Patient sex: M
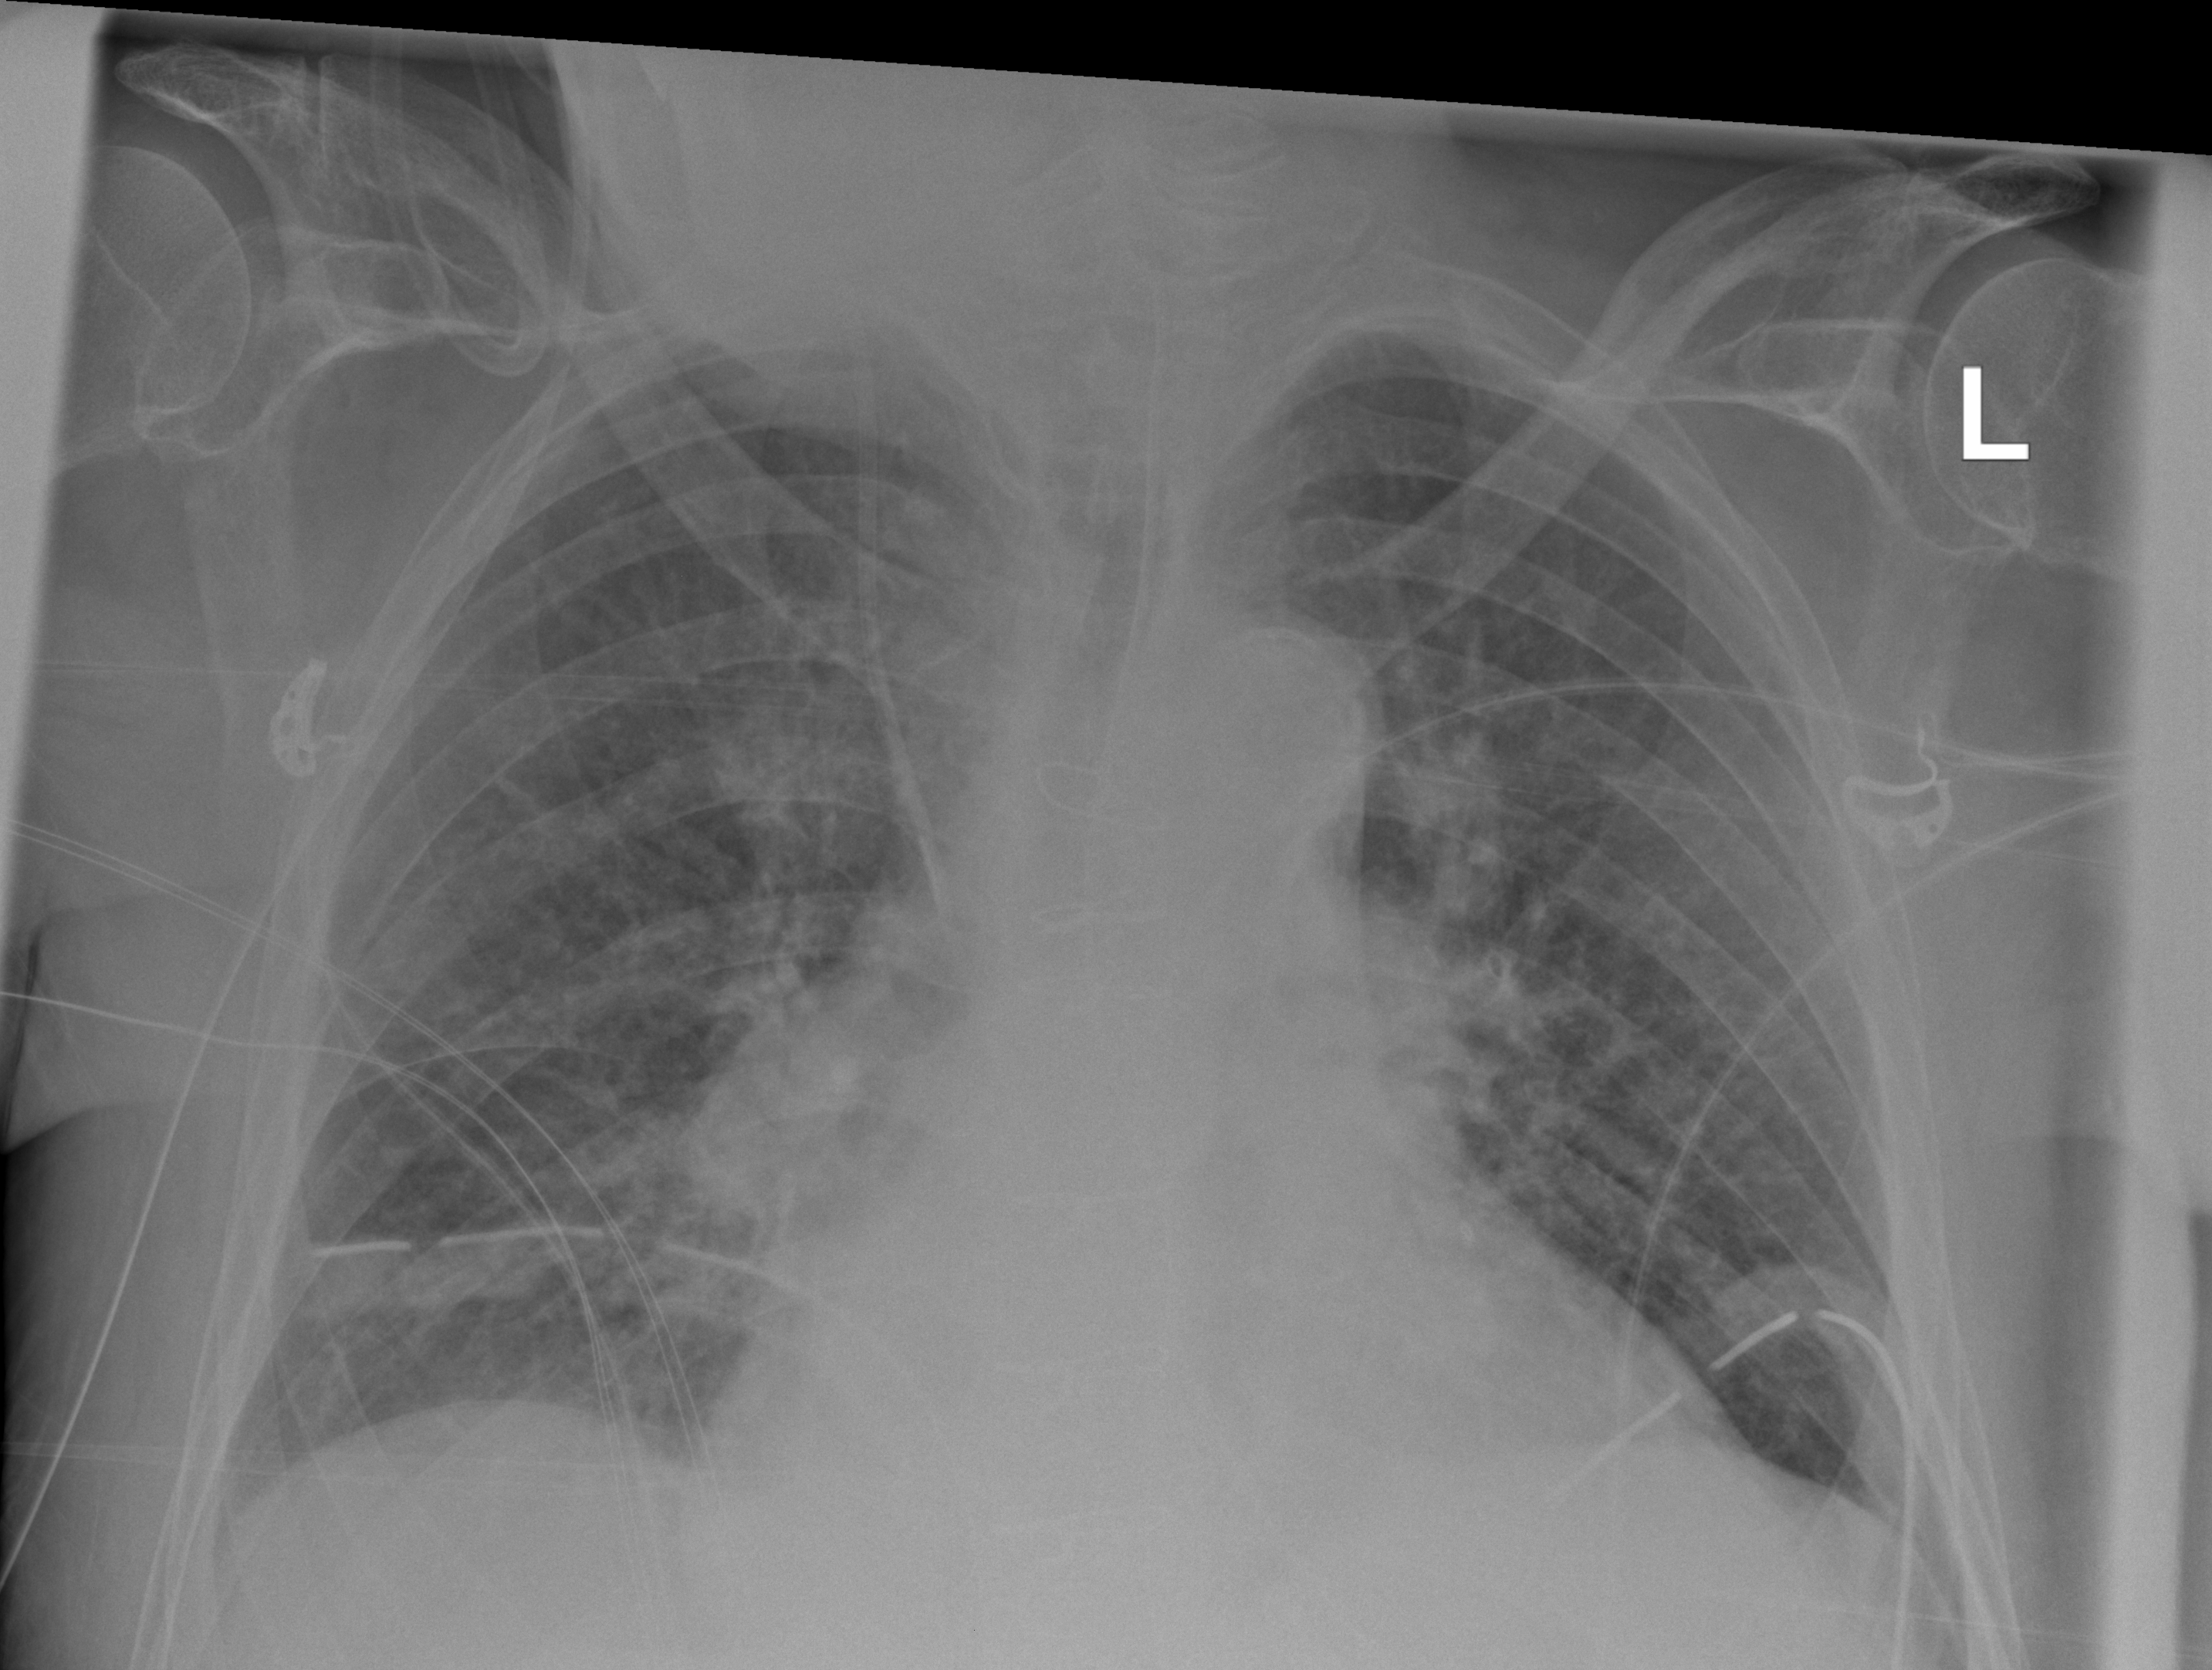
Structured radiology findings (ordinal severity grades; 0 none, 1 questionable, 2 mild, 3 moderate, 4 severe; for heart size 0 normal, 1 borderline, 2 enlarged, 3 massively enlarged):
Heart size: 2
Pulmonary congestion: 0
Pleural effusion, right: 0
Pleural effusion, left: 0
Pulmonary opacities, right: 2
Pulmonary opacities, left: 2
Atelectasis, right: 0
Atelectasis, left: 2